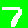
Digit: 7